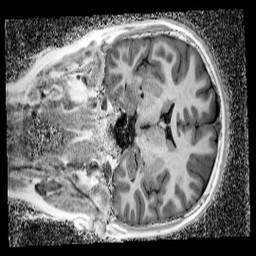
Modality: UNIT1_denoised
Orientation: coronal
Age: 10
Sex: male
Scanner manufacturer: siemens
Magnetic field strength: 3 T
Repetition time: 4 s
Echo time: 0.00299 s